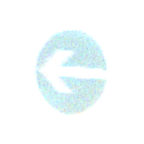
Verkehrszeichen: VorgeschriebeneFahrtrichtungHierLinks
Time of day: SunriseSunset
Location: Outdoor (RoadRail)
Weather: PartlyCloudy
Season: NotSpecified
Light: Natural